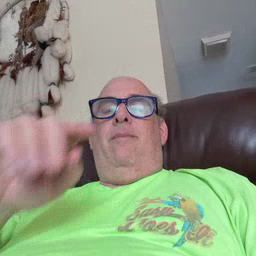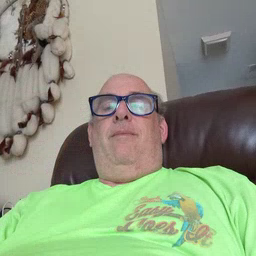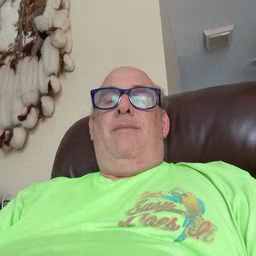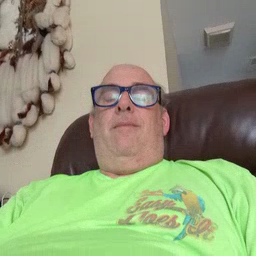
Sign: mitten